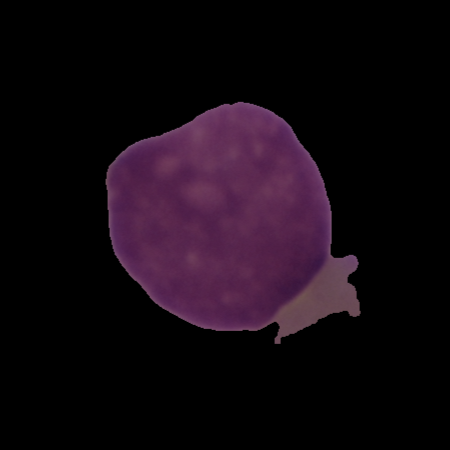
Label: cancer